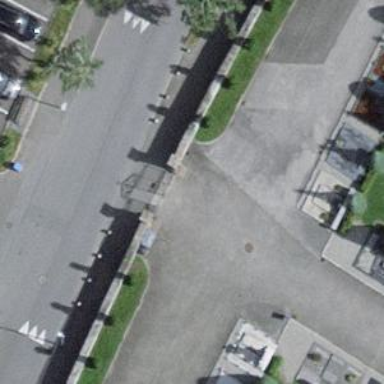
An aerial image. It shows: Gate.